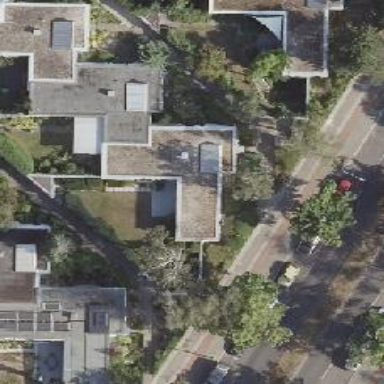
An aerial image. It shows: Terrace building with flat roof.